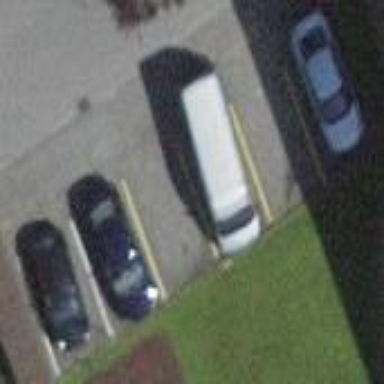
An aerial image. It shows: Parking area with surface.